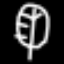
Label: leaf